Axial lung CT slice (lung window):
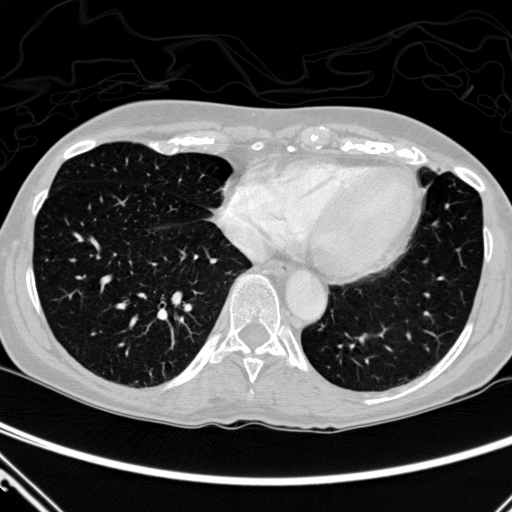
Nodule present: no